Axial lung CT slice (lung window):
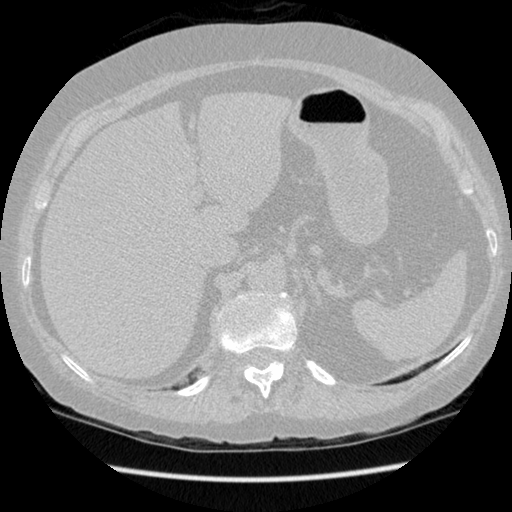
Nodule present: no